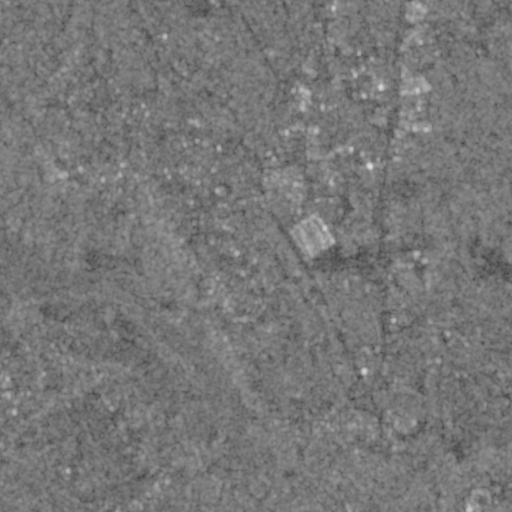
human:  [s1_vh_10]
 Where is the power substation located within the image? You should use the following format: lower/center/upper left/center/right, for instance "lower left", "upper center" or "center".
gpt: The power substation is located in the center of the image.
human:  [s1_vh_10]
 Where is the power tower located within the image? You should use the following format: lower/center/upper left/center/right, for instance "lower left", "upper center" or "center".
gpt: There is no power tower in the image.

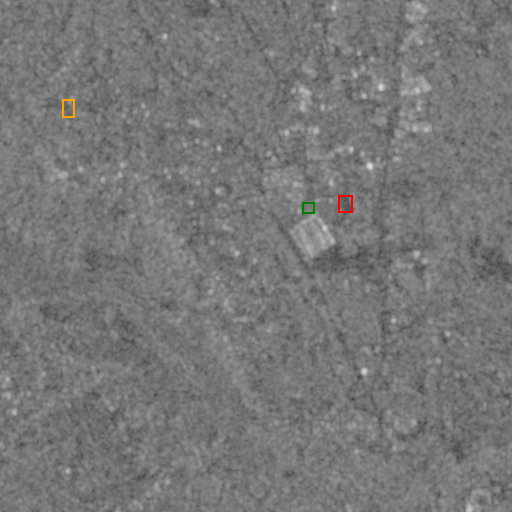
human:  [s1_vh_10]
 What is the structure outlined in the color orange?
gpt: The structure outlined in orange is a crop field.
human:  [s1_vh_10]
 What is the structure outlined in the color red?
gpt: The structure outlined in red is a park.
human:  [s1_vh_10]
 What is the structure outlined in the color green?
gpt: The structure outlined in green is a power substation.
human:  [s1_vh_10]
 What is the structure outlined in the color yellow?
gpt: There is no yellow outline.